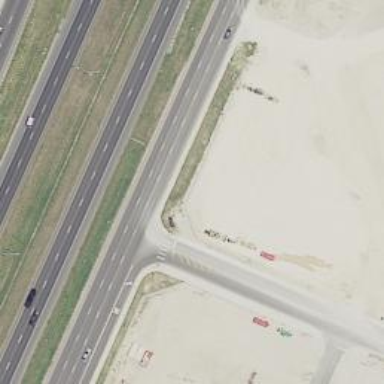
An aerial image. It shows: Secondary road with asphalt surface and frontage road.